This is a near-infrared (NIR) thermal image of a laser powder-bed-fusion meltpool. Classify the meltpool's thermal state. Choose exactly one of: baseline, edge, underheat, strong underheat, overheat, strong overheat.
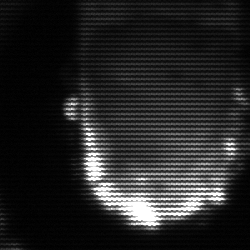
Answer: baseline